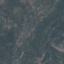
Land use / land cover class: HerbaceousVegetation